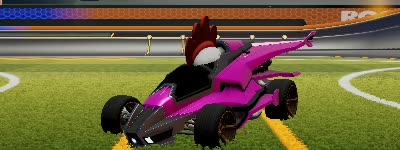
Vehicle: aftershock